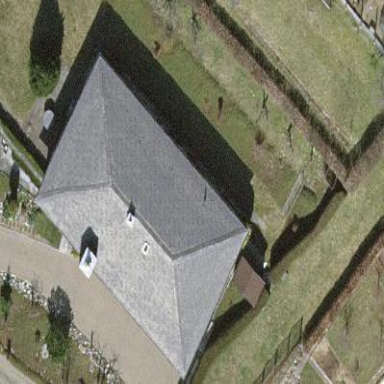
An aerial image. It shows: Simple and straightforward house.